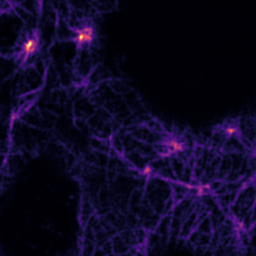
Label: Super-resolution F-actin image